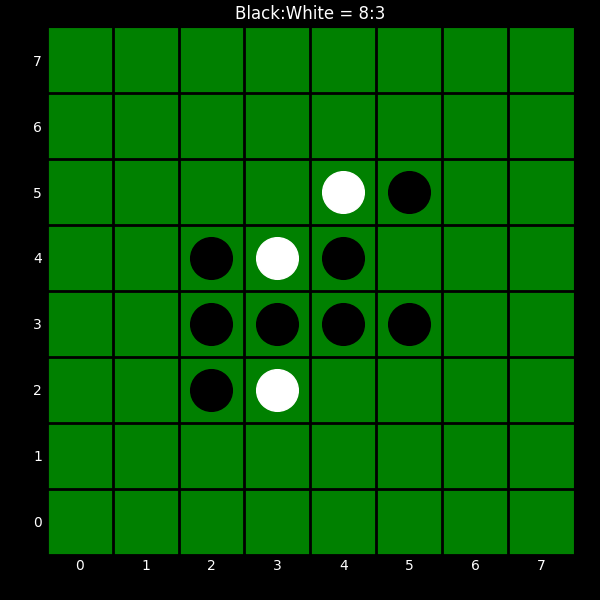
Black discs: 8
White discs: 3